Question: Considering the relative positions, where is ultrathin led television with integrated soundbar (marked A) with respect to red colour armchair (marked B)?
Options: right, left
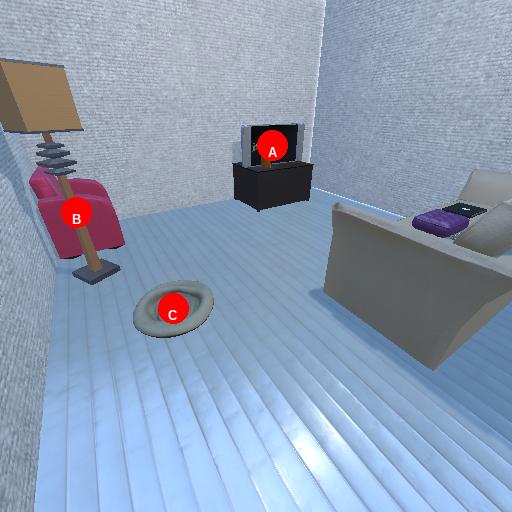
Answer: right